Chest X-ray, PA view. Patient: 36 years old, sex F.
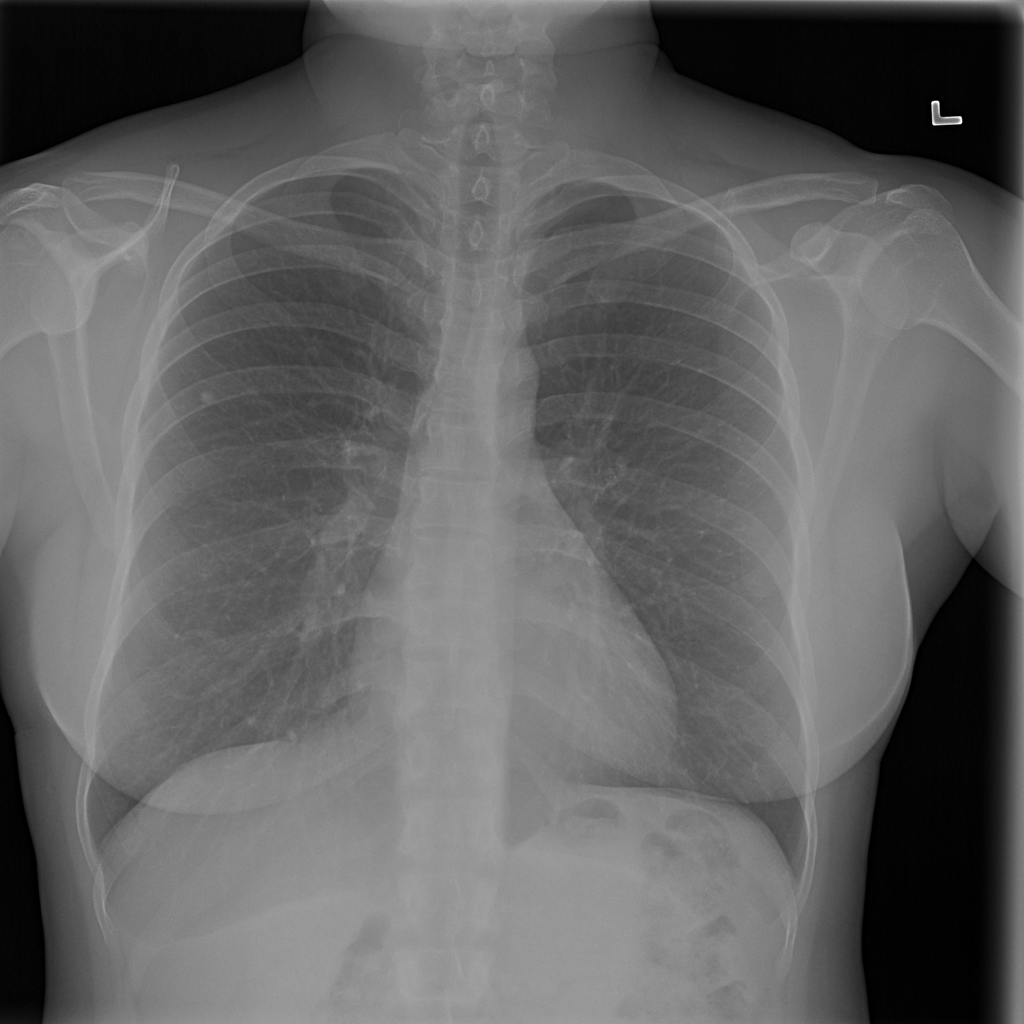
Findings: Nodule